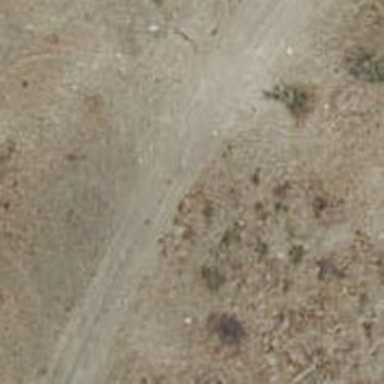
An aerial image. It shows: Unpaved track road.